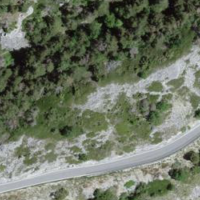
EUNIS habitat code: 45
Species observed at this site:
Zamenis longissimus
Lullula arborea
Upupa epops